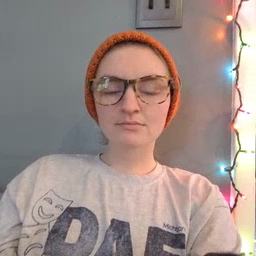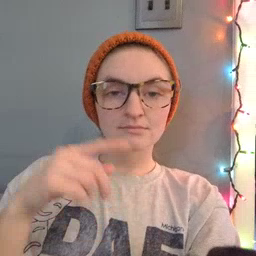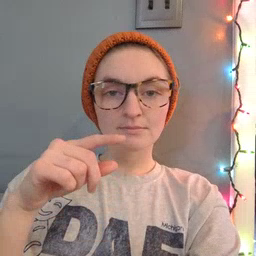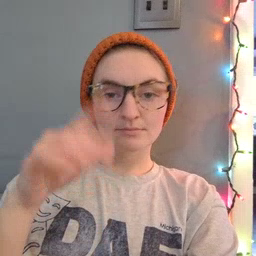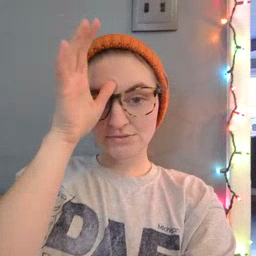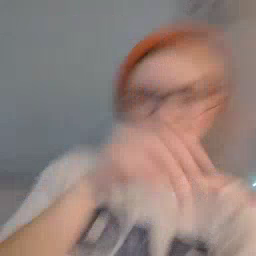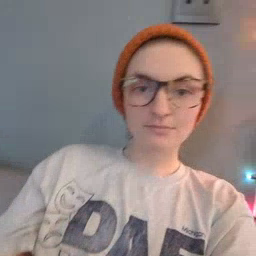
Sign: dad